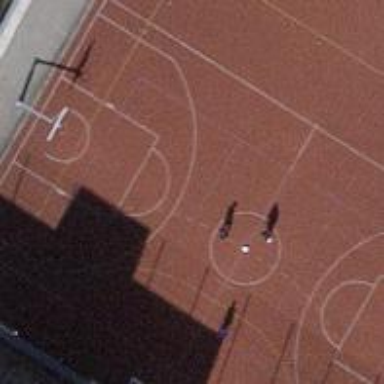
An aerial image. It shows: Tartan basketball court on the leisure land pitch.